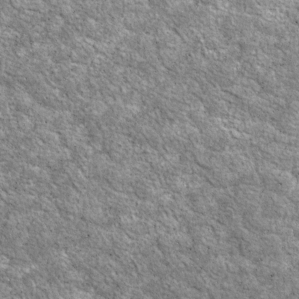
Label: non_frost